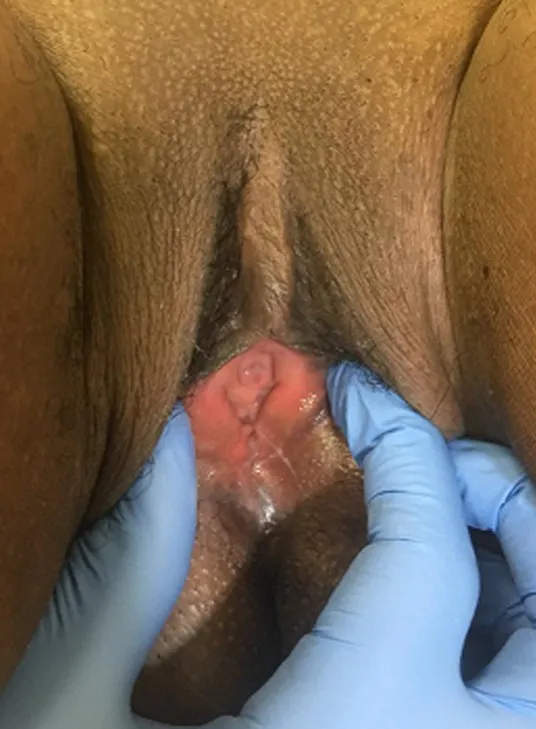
complete healing on day 60 post operatory.
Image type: medical_photograph (other_medical_photograph)